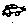
Label: car